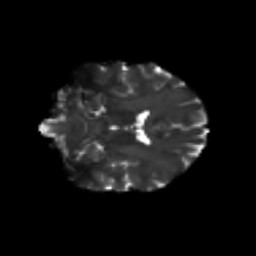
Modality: T2w
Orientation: coronal
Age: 24
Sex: female
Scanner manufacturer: siemens
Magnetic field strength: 3 T
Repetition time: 3.5 s
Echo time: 0.125 s